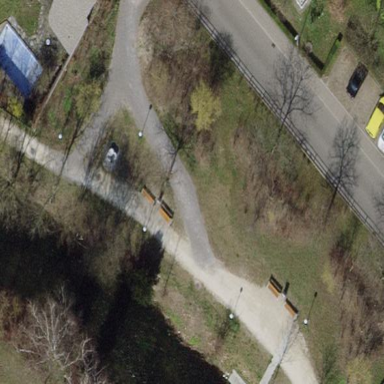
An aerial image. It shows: Park.